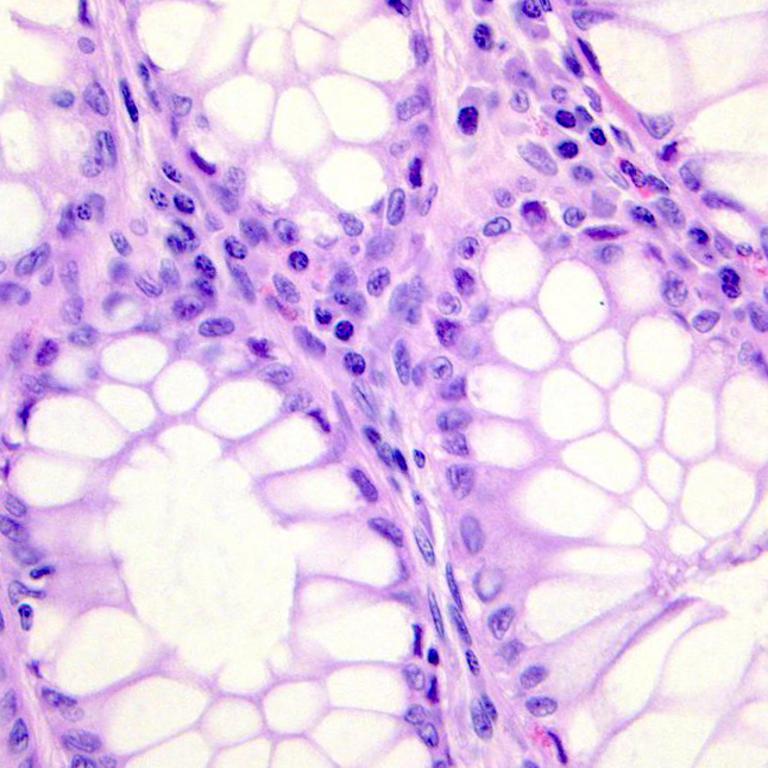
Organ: colon
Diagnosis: benign